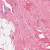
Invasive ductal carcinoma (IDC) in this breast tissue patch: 0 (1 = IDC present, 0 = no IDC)